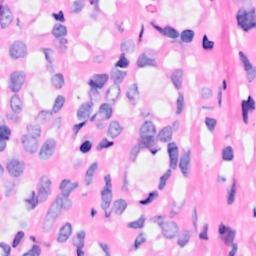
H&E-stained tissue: Breast